Question: Just as the title illustrates. I recently tried to run a git rebase command that had the reverse effect from what the Git pro's section on rebasing had. Maybe I interpreted it wrong, but its driving me crazy because what I thought was supposed to happen failed and I need to know what went wrong.
The section that I refer to is under More Interesting Rebases, particularly with the example when you rebase the server work branch onto the master branch. <URL>

The way how I interpreted was that the server work would be pasted on top of the master work, which is clearly what it happening based on the illustration.
I had two branches named OTWO-3196 (Capistrano configurations) and origin/orgs_phase_2 on my local machine. What I intended to do was to have the origin/orgs_phase_2 work rebase on top of my OTWO-3196 (Capistrano configurations) work. I typed into the terminal this command:
'''
git rebase OTWO-3196(basebranch) origin/orgs_phase_2(topicbranch)
'''
What I thought would place the orgs_phase_2 work on OTWO-3196 (Capistrano work) instead placed the OTWO-3196 (Capistrano work) onto orgs_phase_2. This was the exact reverse of what I wanted.
This command however worked:
'''
git rebase origin/orgs_phase_2 OTWO-3196
'''
This placed the work of origin/orgs_phase_2 onto OTWO-3196.
Did I interpret the command wrong? Is the book incorrect? What exactly happened? An extra pair of eyes would be helpful. Thanks.
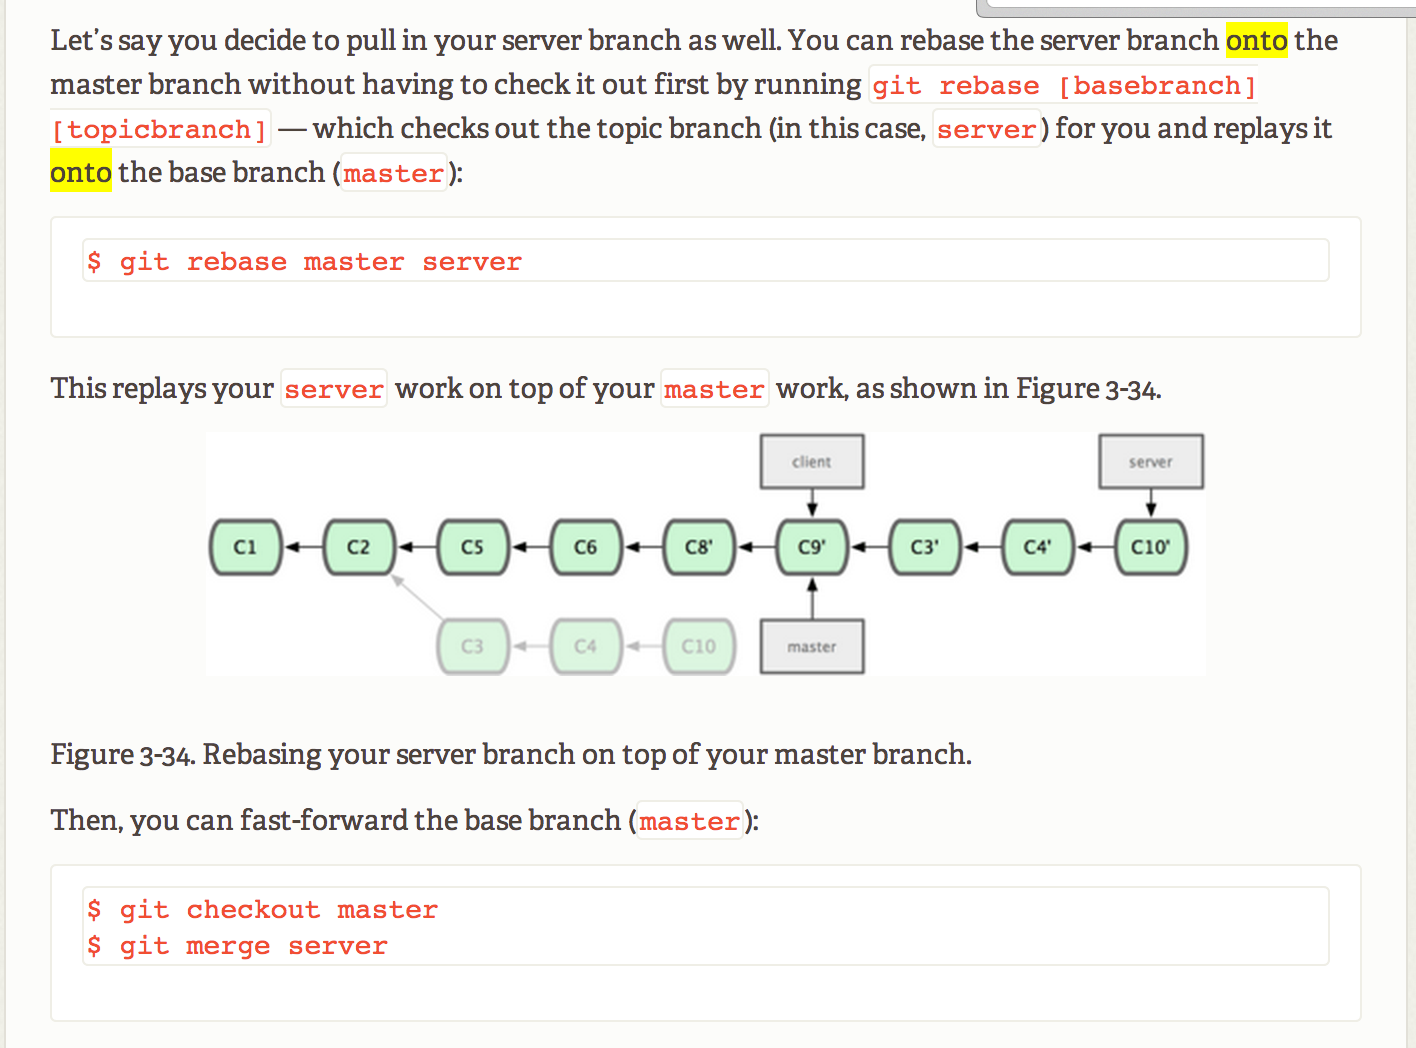
Answer: I don't know what you did, or think you did, but 'origin/orgs_phase_2' is a remote-tracking branch. Its only purpose is to indicate where the branch reference called 'orgs_phase_2' pointed to in the remote repo called 'origin' the last time you communicated with the latter. The only way such a reference can move is via a fetch or a push. In particular, you can't rebase a remote-tracking branch.
Besides, . have got the 'git-rebase' syntax backwards. Git's 'rebase' works as advertised in that book,
> '''
git rebase [basebranch] [topicbranch]
'''
checks out the topic branch [...] for you and replays it onto the base branch [...]
and in the 'git-rebase' man page,
> Assume the following history exists and the current branch is "topic":'''
A---B---C topic
/
D---E---F---G master
'''
From this point, the result of either of the following commands:'''
git rebase master
git rebase master topic
'''
would be:'''
A'--B'--C' topic
/
D---E---F---G master
'''
---
To fix ideas, here is a baby example that you can reproduce at home:
'''
#!/bin/bash
# set things up
cd ~/Desktop
mkdir test
cd test
git init
# write an initial shopping list
printf "4 pears
" > shopping.txt
printf "3 lemons
" >> shopping.txt
printf "1 stalk of celery
" >> shopping.txt
printf "4 bananas
" >> shopping.txt
# make a first commit on master
git add shopping.txt
git commit -m "add shopping list"
# modify the shopping list and make a second commit on master
sed -i '' 's/4 pears/4 apples/' shopping.txt
git add shopping.txt
git commit -m "replace pears by apples"
# create and check out a new branch called "kidscominghome"
git checkout -b kidscominghome
# make two more commits on kidscominghome
printf "16 pots of yoghurt
" >> shopping.txt
git add shopping.txt
git commit -m "add yoghurt"
printf "beer
" >> shopping.txt
git add shopping.txt
git commit -m "add beer"
# check out master, modify the file, and make one more commit
git checkout master
sed -i '' 's/stalk of celery/cauliflower/' shopping.txt
git add shopping.txt
git commit -m "replace celery by cauliflower"
'''
At this stage, the output of
'''
git log --graph --decorate --oneline --all
'''
should be
'''
* 5a0e340 (HEAD, master) replace celery by cauliflower
| * d3d22d0 (kidscominghome) add beer
| * edd730d add yoghurt
|/
* 7dc55b7 replace pears by apples
* <PHONE> add shopping list
'''
Here is a nicer-looking graph showing the same history:

Now, if you run
'''
git rebase master kidscominghome
'''
and then run the same 'git log' command, you should see
'''
* 2acf37d (HEAD, kidscominghome) add beer
* dfac4a8 add yoghurt
* 5a0e340 (master) replace celery by cauliflower
* 7dc55b7 replace pears by apples
* <PHONE> add shopping list
'''
Again, here is a nicer-looking graph showing the same history:

As advertised, the 'kidscominghome' branch has been checked out, and the commits that were only reachable from 'kidcominghome' have been replayed on top of 'master'; not the other way around!